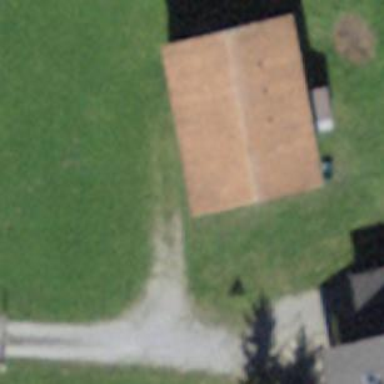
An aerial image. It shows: Barn.